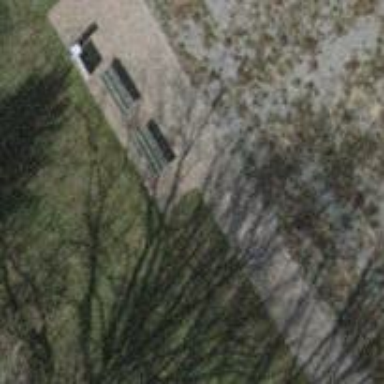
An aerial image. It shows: Bench for seating.